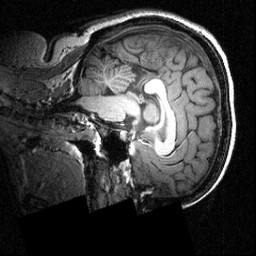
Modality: T1w
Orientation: sagittal
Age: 22
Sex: female
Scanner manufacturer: siemens
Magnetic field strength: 3.951 T
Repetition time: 1.5 s
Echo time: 0.00335 s